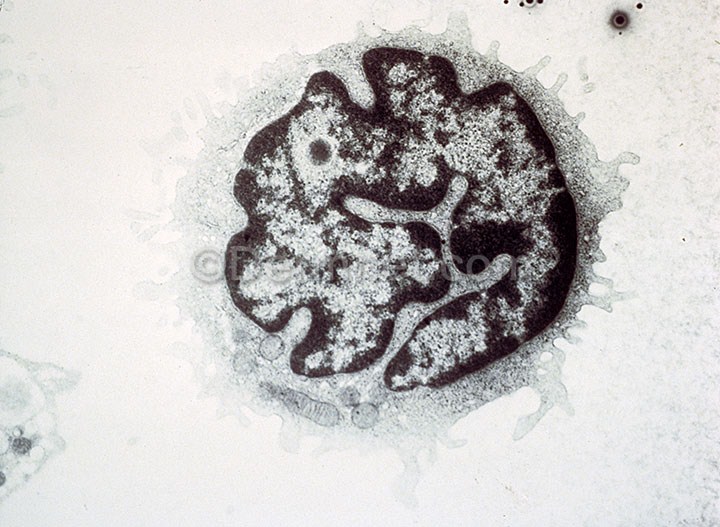
Disease: Actinic Keratosis Basal Cell Carcinoma and other Malignant Lesions